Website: home-depot
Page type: account-selection
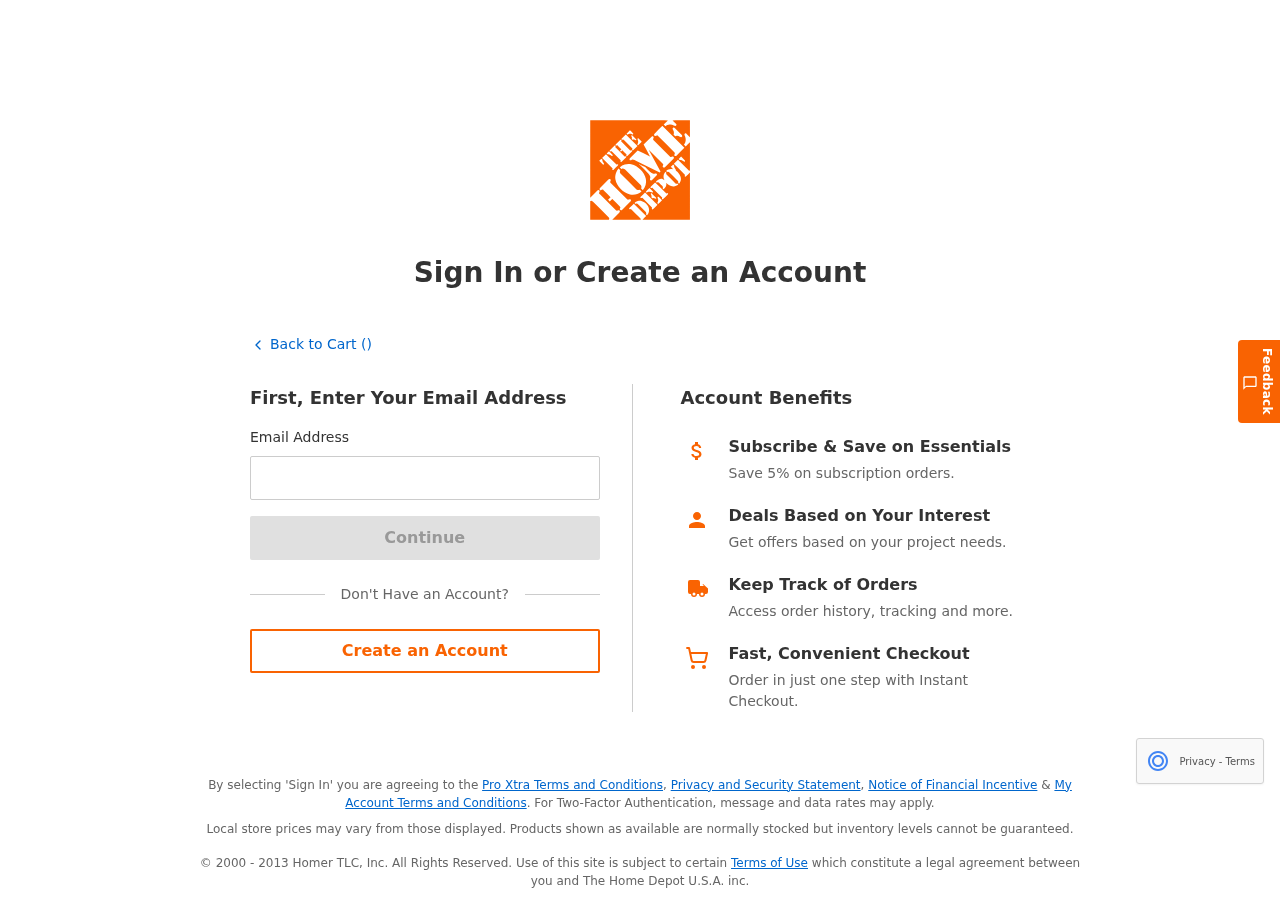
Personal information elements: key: PII_EMAIL
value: sierra_lopez@gmail.com